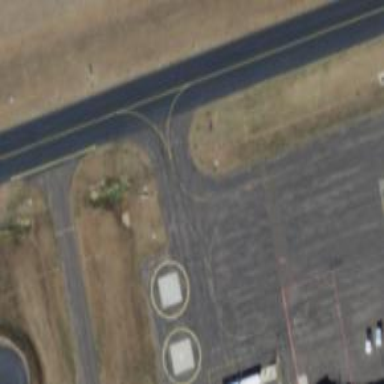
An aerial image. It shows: View of taxiway at the airport.